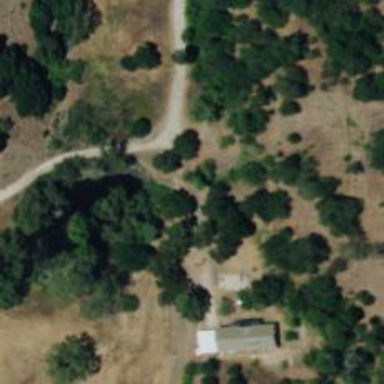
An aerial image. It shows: Driveway.